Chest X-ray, PA view. Patient: 40 years old, sex F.
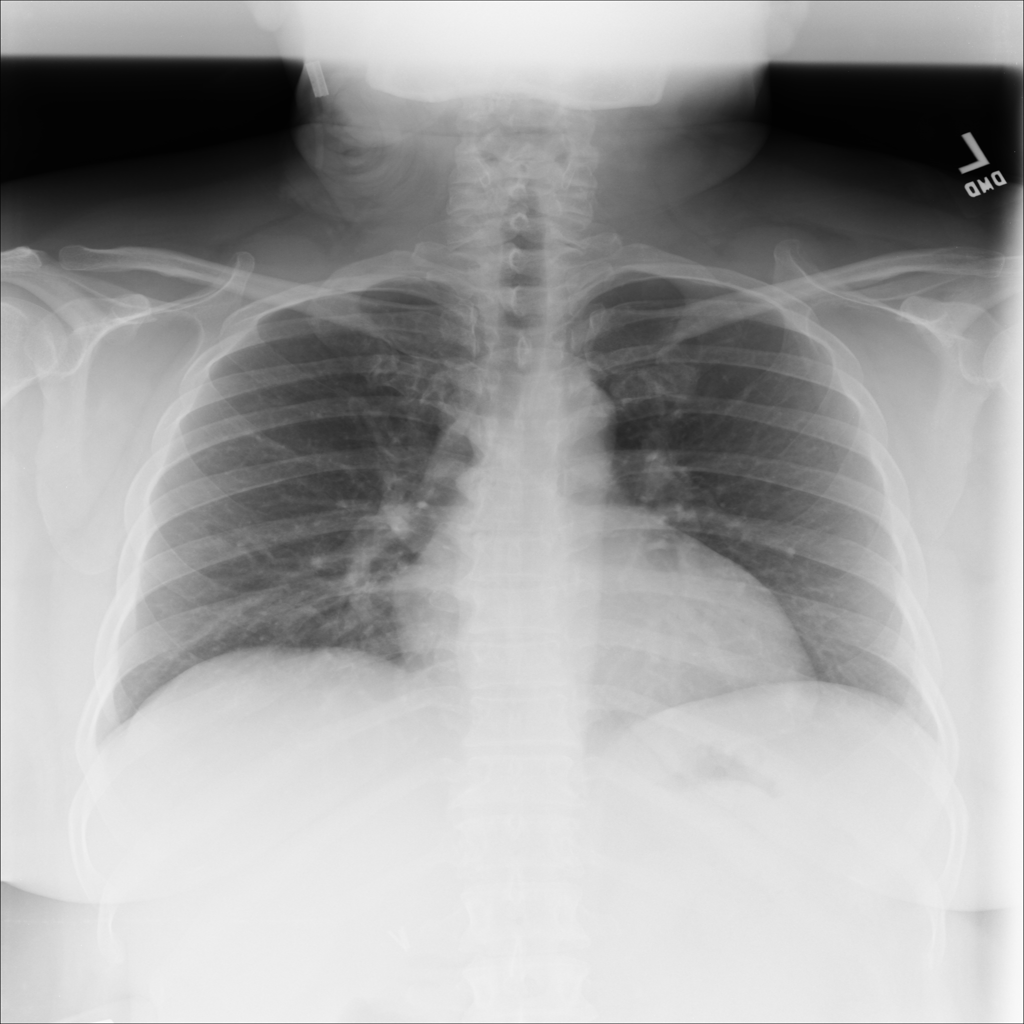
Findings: No Finding